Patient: sex F, age 68
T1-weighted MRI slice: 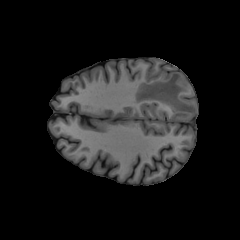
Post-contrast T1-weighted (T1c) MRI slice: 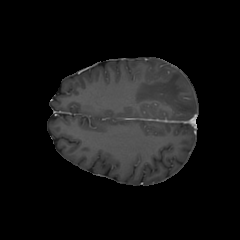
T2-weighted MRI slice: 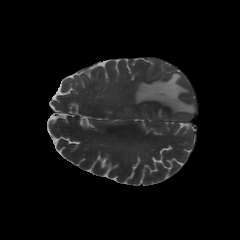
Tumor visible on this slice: yes
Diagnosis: Glioblastoma, IDH-wildtype
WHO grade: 4